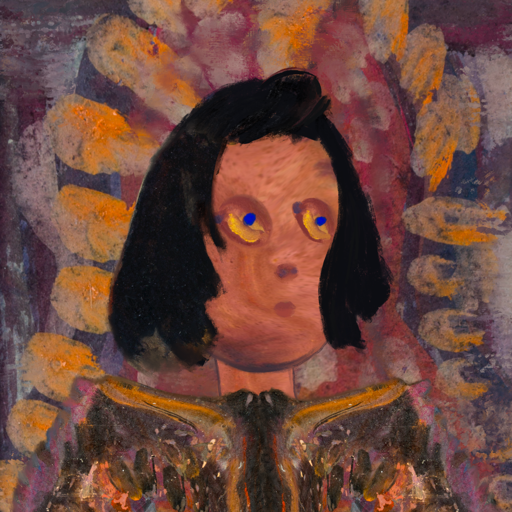
Background: Doll, Head And Neck Side: Mother_And_Son_Mother, Face Side: Mother_And_Son_Son, Bust: Gypsy_Queen, Hair Side: Mosgoul, Head Accessory: Blank, Second Necklace: Blank, Necklace: Blank, Baby: Blank